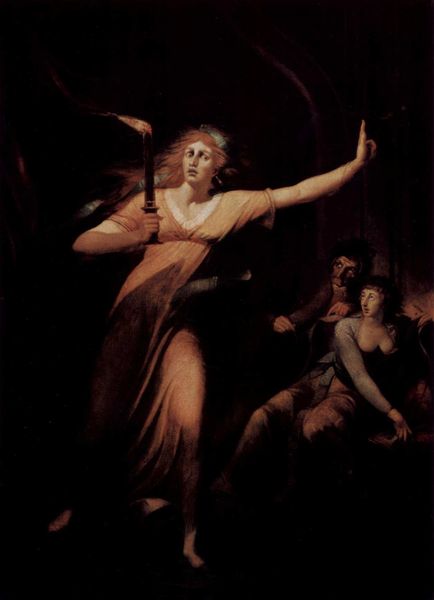
Titel: Die schlafwandelnde Lady Macbeth
Künstler: Johann Heinrich Füssli
Standort: Paris
Institution: Musée du Louvre
Schlagwörter: dunkel, feuer, fuß, gemälde, hand, kampf, mann, schatten, weiß, frauen, gelb, menschen, mädchen, ocker, ausschnitt, bewegung, braun, brust, busen, finger, frankreich, frau, haar, hell, hintergrund, hut, kleid, licht, mund, nacht, nase, ohrring, orange, profil, raum, schwarz, blick, dame, rot, beige, malerei, rock, bart, arm, arme, augen, band, bluse, gesicht, halten, lang, bild, hals, herr, wind, auge, dunkelheit, gewand, haare, sitzend, paar, dekolletee, dekoltee, kontrast, rosa, beine, bewegt, kopfbedeckung, bein, brüste, füße, düster, bogen, laufen, haarband, angst, unruhe, people, red, white, women, black, dark, dress, face, female, hair, lady, room, sitting, woman, zeigefinger, kerze, gown, pink, oberschenkel, zeigen, flucht, rothaarig, barfuss, flamme, sex, gefahr, halt, revolution, text, furcht, panik, allegorie, göttin, erschreckt, freiheit, teufel, man, schreitend, peasant, red hair, rötlich, fingerzeig, feet, male, aufbruch, light, night, empire, verstecken, sünde, tunika, shadow, torch, fackel, heroisch, liberte, couple, tunnel, heldenhaft, person, erhobene hand, monster, laufend, v ausschnitt, corsage, walk, warnung, weisen, terror, mahnung, fire, eindringlinge, candle, erschrocken, redhead, füssli, tale, cave, dutch, escape, run, darkness, furie, gesture, dream, scared, flame, wegweisen, voran, drei personen, gewissen, marianne, fear, candlestick, keuschheit, funger, femal, shakespeare, glow, barefoot, fuseli, light and dark, macbeth, warning, shakesspear, operfung, textvorlage, boobs, hell-dunkel-malerei, achtung, leader, afraid, protection, boob, mahnend, peple, gesturing, chiarouscuro, lady macbeth, sleepwalking, tenebrismo, blask, lady with light, protecting lady, rijksmuseum